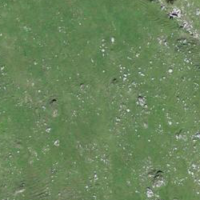
EUNIS habitat code: 24
Species observed at this site:
Silene dioica